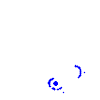
Particle: kaon